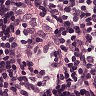
Metastatic tissue present: no